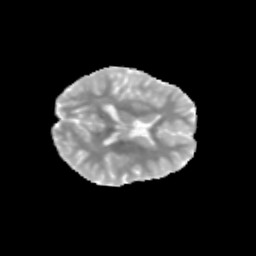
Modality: MD
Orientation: axial
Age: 11
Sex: female
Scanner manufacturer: siemens
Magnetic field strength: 3 T
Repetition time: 3.8 s
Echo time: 0.07 s